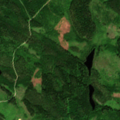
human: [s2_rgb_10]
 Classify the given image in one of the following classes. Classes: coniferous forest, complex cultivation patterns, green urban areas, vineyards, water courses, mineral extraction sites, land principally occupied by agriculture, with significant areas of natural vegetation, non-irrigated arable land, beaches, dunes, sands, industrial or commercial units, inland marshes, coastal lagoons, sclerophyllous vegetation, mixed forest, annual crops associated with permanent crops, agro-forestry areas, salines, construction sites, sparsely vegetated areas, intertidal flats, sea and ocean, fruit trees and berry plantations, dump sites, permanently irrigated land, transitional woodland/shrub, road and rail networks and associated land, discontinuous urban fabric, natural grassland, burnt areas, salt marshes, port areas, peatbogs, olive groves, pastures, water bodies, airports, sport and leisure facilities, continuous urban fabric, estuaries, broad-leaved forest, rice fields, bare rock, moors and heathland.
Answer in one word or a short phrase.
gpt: coniferous forest, mixed forest